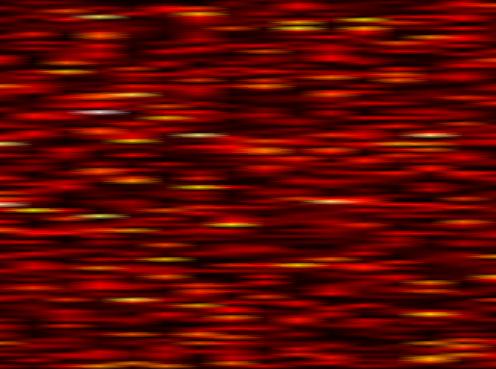
Label: WOLA